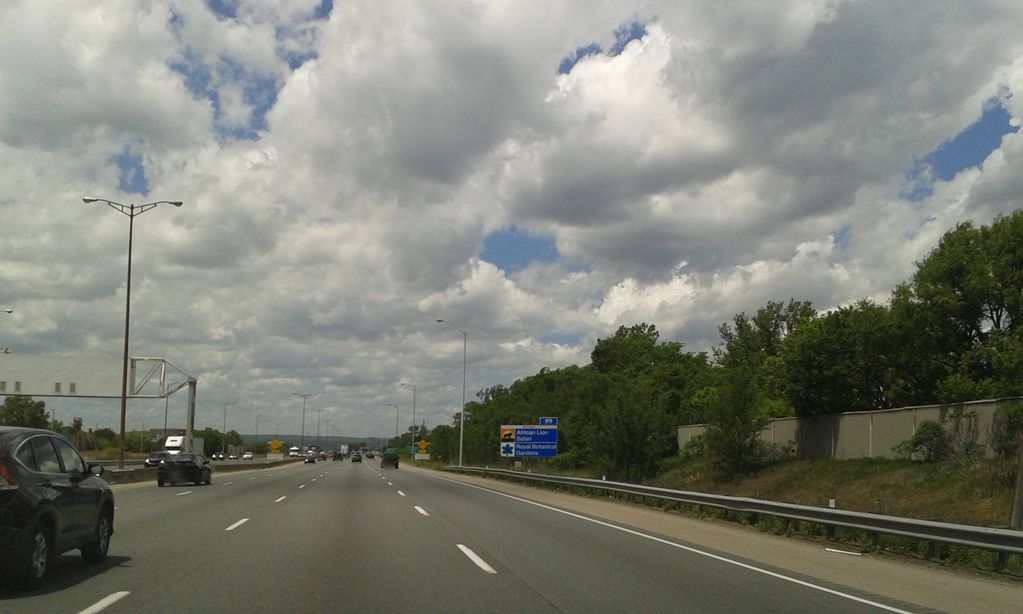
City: hamilton